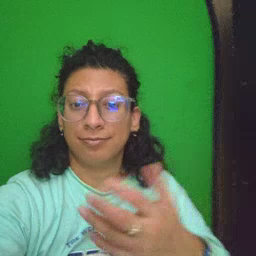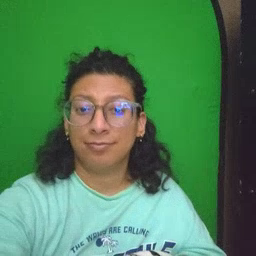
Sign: yesterday